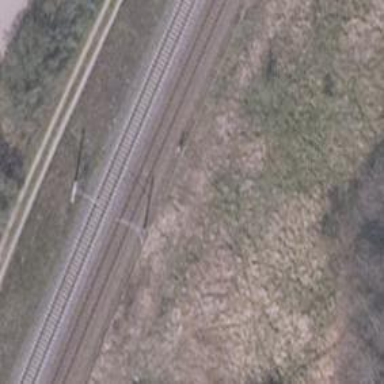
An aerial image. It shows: Railway signal.